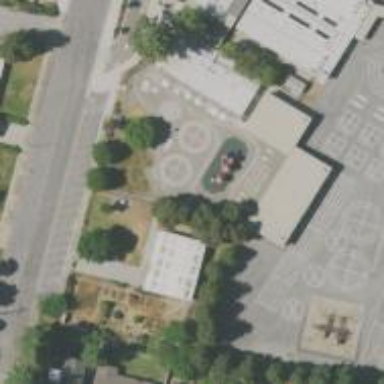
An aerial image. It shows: Asphalt schoolyard.